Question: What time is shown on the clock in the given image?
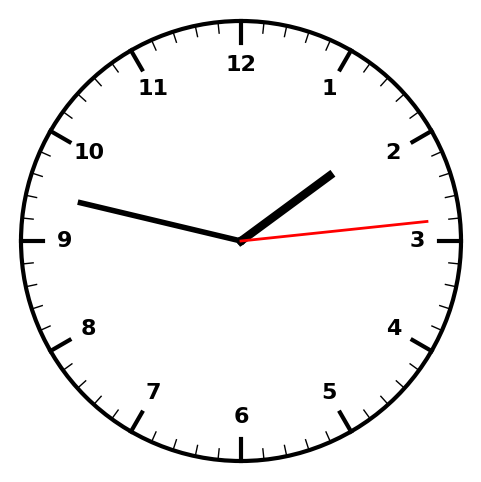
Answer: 01:47:14